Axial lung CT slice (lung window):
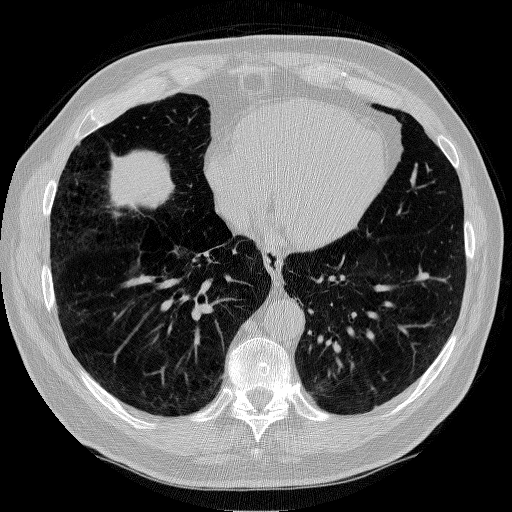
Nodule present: no